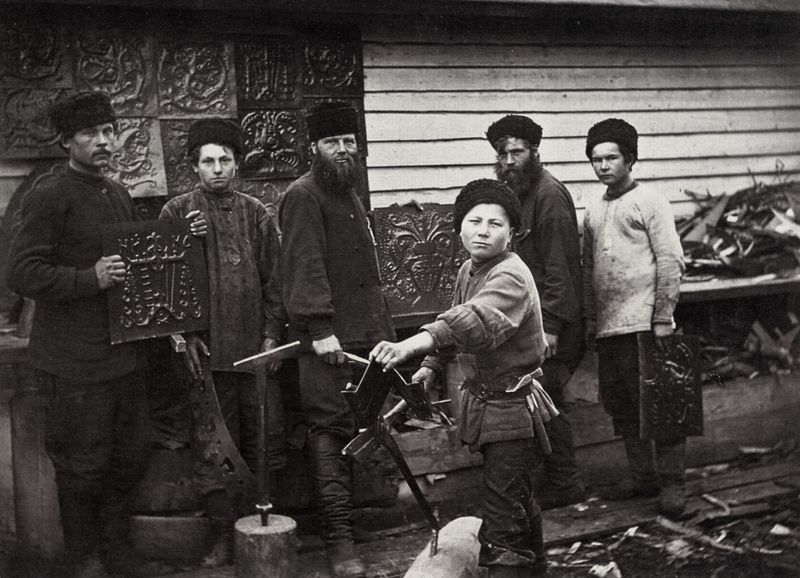
Titel: Russische Ziseleure
Künstler: Russischer Photograph
Schlagwörter: gruppe, weiß, menschen, grau, holz, licht, männer, schwarz, gebäude, gürtel, haus, muster, bart, bärte, kappen, mütze, mützen, regal, wand, blicke, bärtig, stehen, vollbart, hände, portrait, porträt, erde, hütte, boden, mantel, familie, händler, arbeit, relief, kisten, russland, monochrom, latten, arbeiter, krieg, schlacht, soldaten, finster, metall, bretter, bronze, junge, foto, fotografie, photographie, eisen, gusseisen, verkäufer, knabe, asien, raub, schwarzweiß, waffe, mäntel, stiefel, kacheln, kunst, gruppenbild, armee, photo, wappen, werkstatt, werkzeug, rasiert, gewehr, hammer, platten, fellmütze, sechs, reliefs, armut, guss, russen, ikone, rote, vollbärte, metallarbeit, relieff, verschlag, lager, russe, bretterwand, kossaken, mongolen, mongole, bohrer, sowjetunion, pelzmützen, außenwand, giesserei, gußplatten, holzbohrer, kunsthandwerker, ofenplatten, reliefplatten, stampfer, stiefeln, tataren, wamse